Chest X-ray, PA view. Patient: 34 years old, sex F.
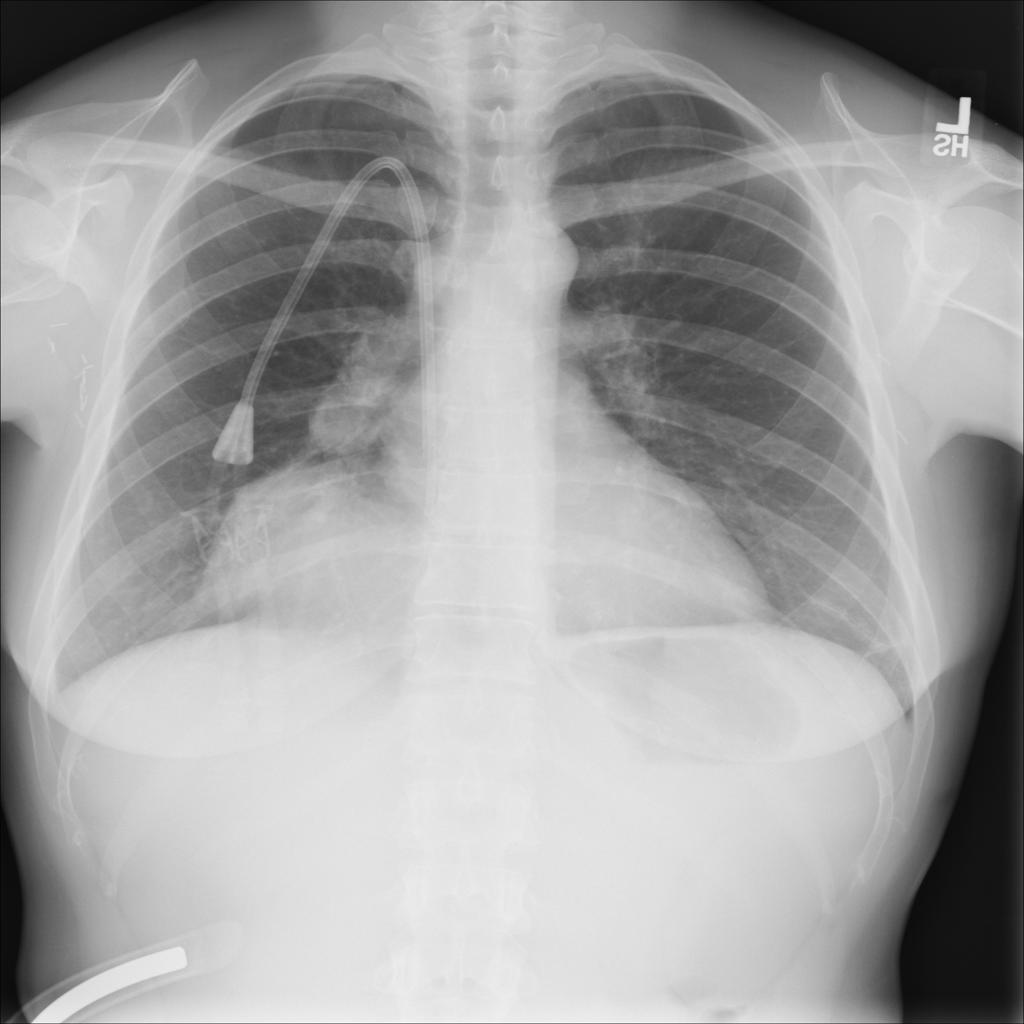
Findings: Mass